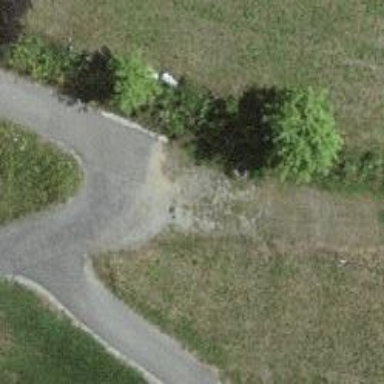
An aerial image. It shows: Designated golf cartpath along service road.